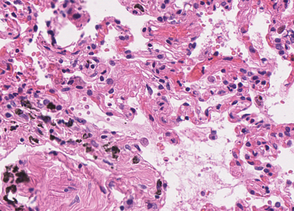
Tumor epithelial tissue: no
Tumor-associated stroma tissue: no
Normal tissue: yes